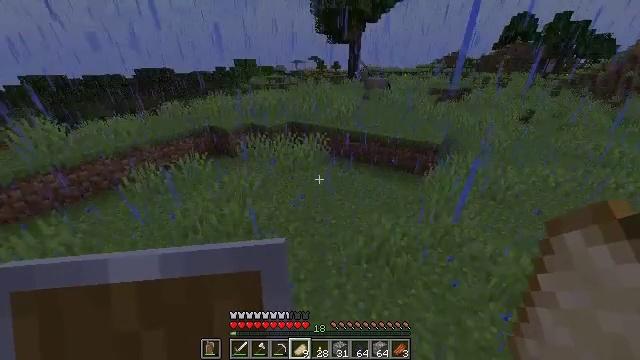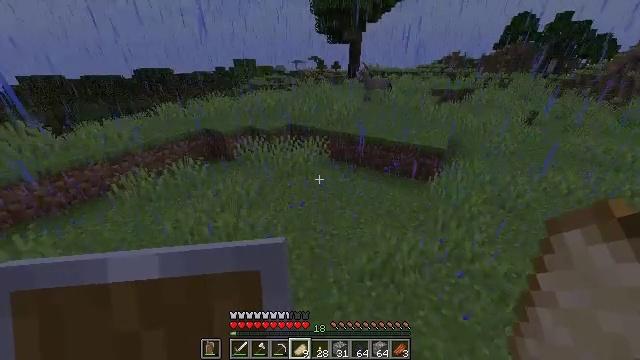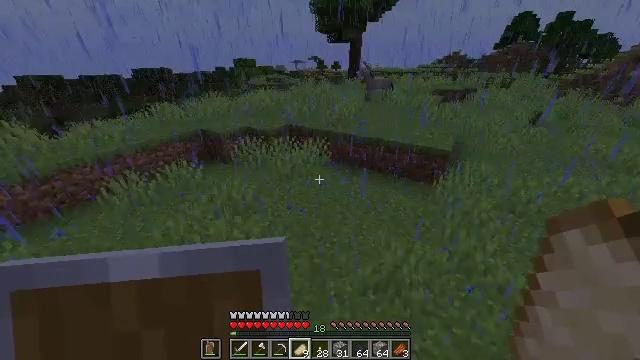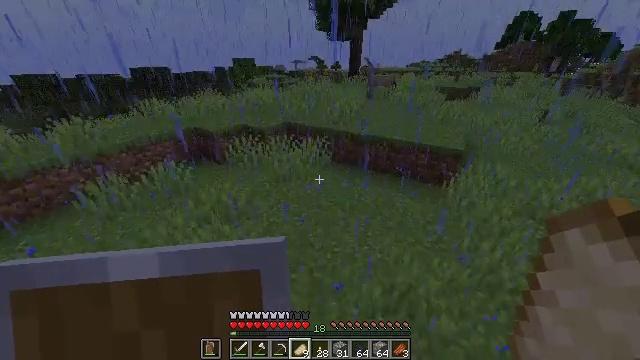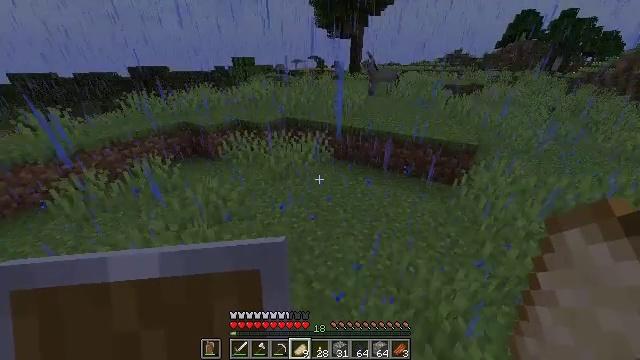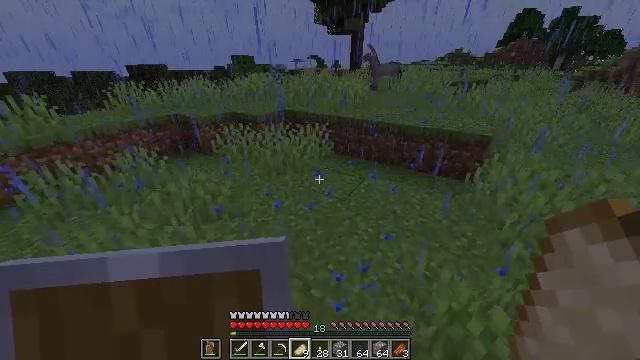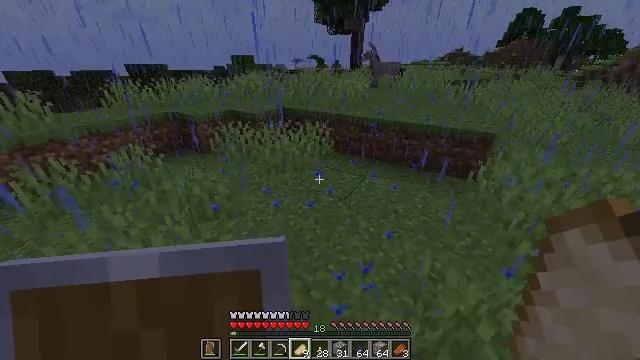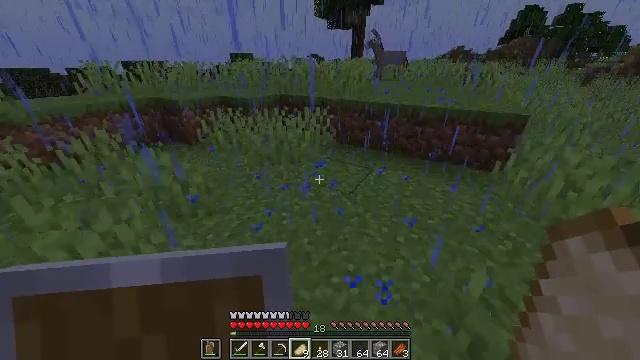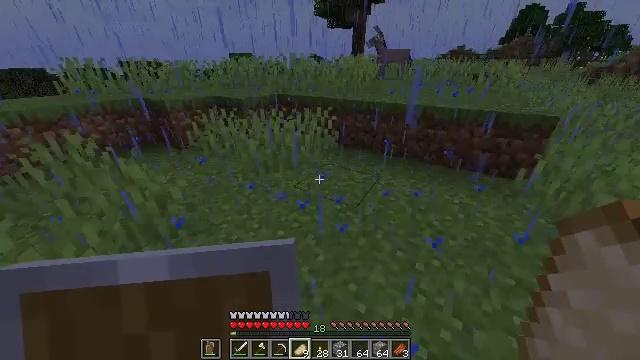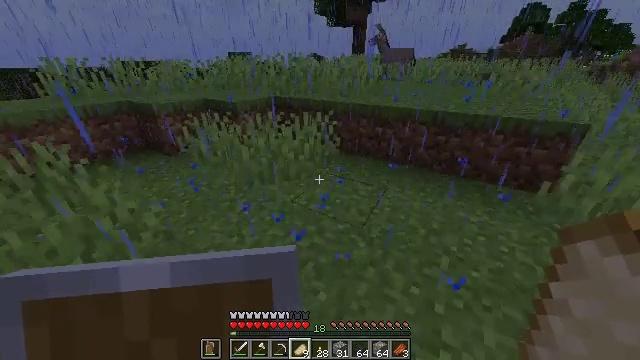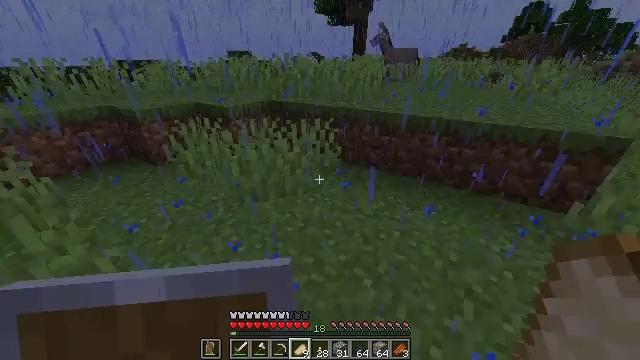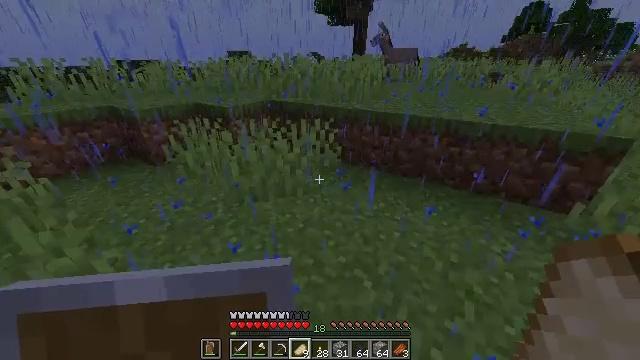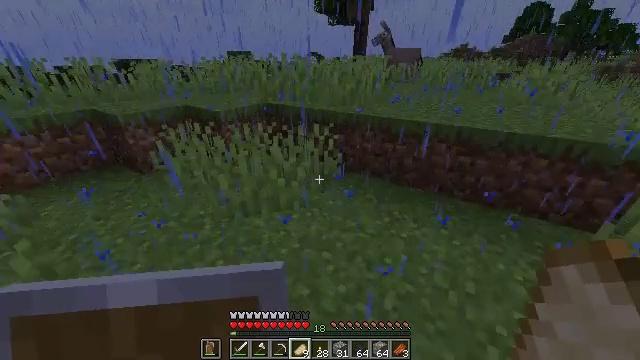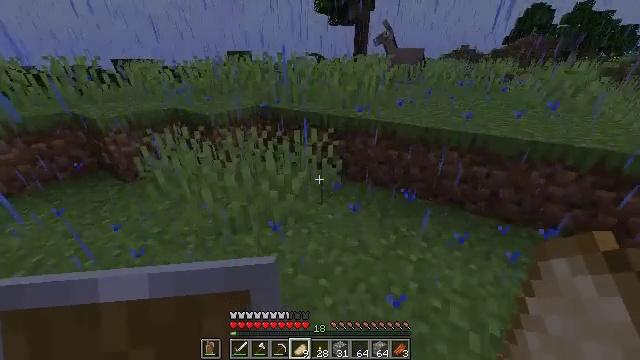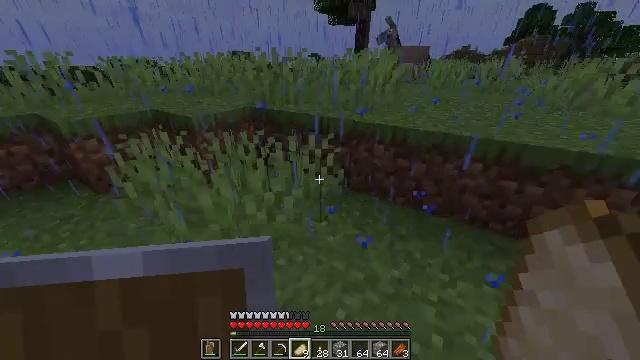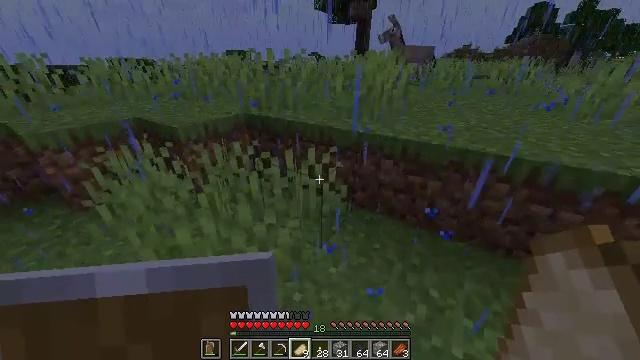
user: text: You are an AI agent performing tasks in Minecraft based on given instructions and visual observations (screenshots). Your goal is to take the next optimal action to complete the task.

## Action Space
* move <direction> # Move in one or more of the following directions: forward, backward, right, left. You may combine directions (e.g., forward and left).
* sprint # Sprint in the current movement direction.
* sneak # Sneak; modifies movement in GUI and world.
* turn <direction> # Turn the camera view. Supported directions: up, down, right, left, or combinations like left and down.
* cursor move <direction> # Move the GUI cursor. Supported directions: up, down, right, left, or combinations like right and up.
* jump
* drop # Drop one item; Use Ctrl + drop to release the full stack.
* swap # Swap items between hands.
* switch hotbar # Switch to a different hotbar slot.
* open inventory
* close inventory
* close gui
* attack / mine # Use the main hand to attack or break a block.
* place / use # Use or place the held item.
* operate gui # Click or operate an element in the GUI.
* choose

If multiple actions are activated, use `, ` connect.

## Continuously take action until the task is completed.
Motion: motion action
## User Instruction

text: Drop an apple.
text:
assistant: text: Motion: move forward, jump
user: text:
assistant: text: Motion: move forward, jump
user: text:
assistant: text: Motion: move forward
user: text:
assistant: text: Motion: move forward
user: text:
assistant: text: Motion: move forward
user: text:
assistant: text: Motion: move forward
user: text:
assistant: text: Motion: move forward
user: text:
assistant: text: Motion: move forward
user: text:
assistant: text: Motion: move forward
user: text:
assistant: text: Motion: move forward
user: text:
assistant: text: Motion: move forward
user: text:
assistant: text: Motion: move forward
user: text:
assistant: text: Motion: move forward
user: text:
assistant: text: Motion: move forward
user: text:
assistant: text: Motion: move forward
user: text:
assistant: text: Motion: move forward
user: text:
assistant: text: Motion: move forward
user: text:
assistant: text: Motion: move forward, jump
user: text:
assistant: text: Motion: move forward, jump
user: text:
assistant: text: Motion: move forward, jump
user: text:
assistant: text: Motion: move forward, jump
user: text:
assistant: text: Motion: move forward, jump
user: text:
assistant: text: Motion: move forward, jump
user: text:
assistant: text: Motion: move forward, jump
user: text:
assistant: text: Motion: move forward, jump
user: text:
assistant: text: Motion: move forward and move right, jump
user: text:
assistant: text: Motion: move forward and move right, jump
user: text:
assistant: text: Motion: move forward and move right, jump
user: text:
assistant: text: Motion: move forward and move right, jump
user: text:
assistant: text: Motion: move forward and move right, jump